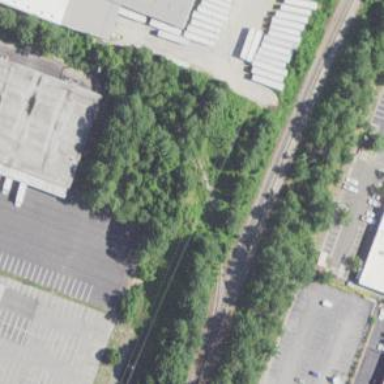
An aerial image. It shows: Disused railway spur.